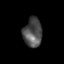
Tissue: skin
Cell type: Epithelial cells
Senescence score: 0.2581
Nuclear area (px): 535
Mean DAPI intensity: 79.185